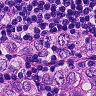
Metastatic tissue present: yes